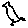
Label: bird